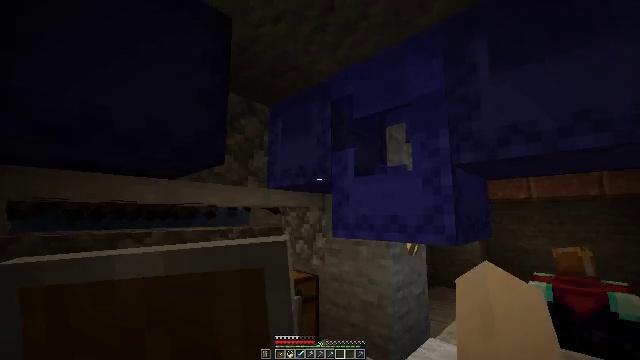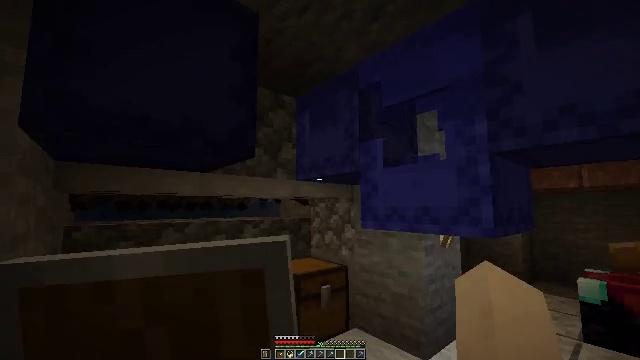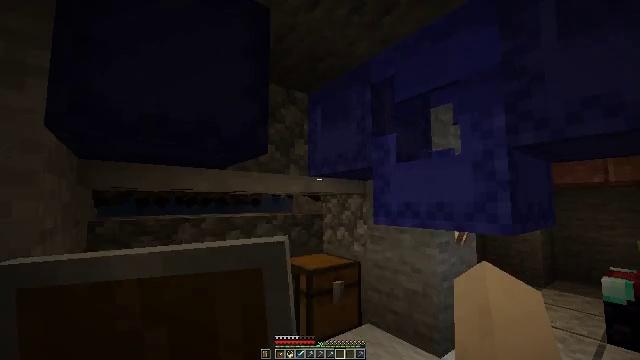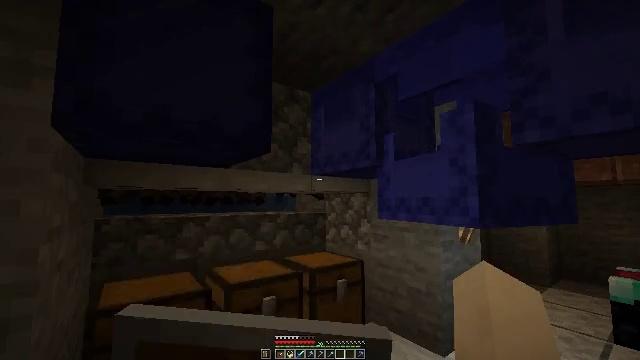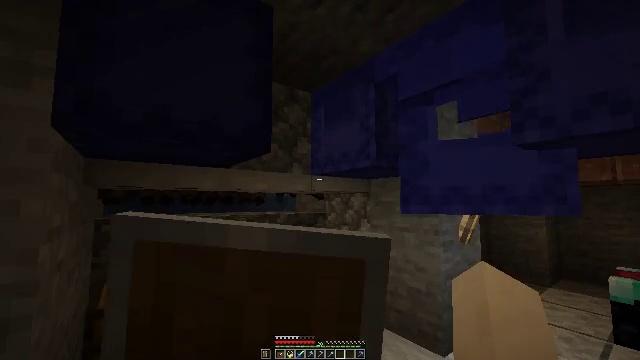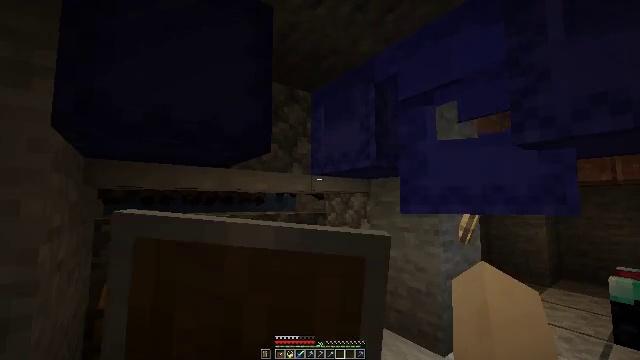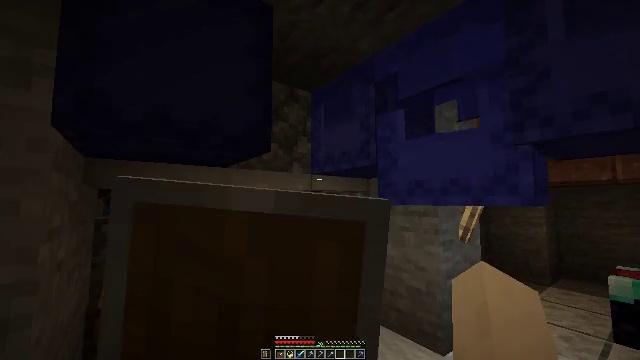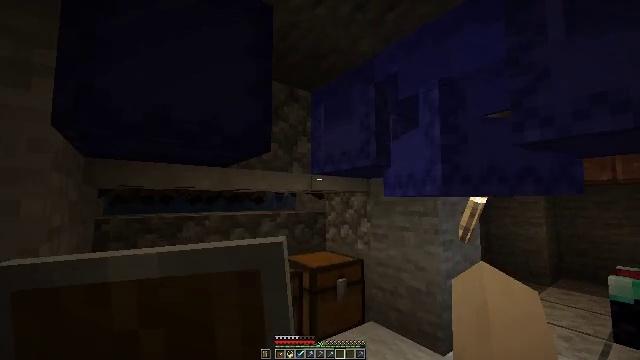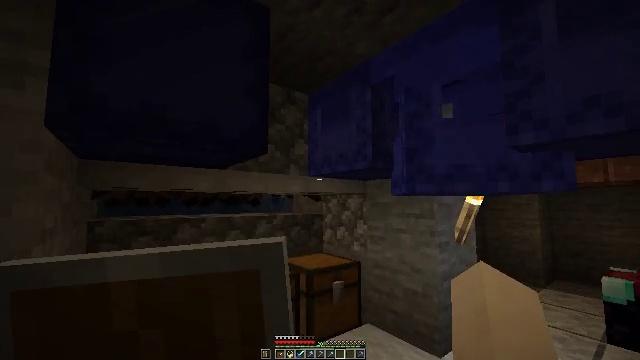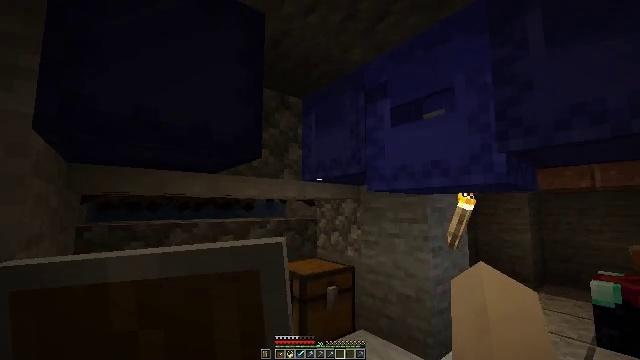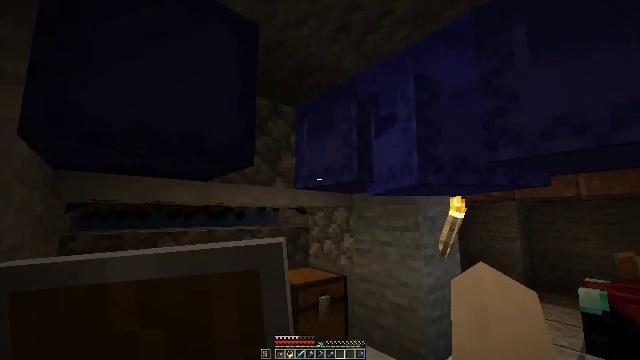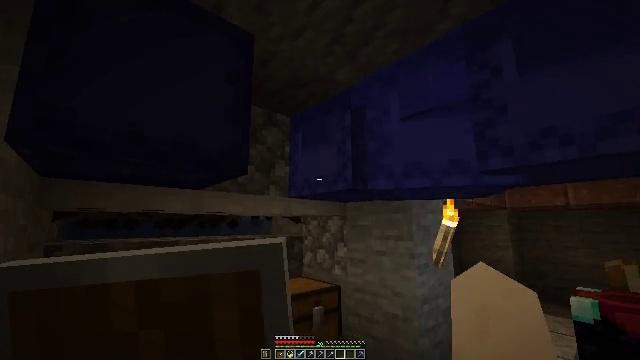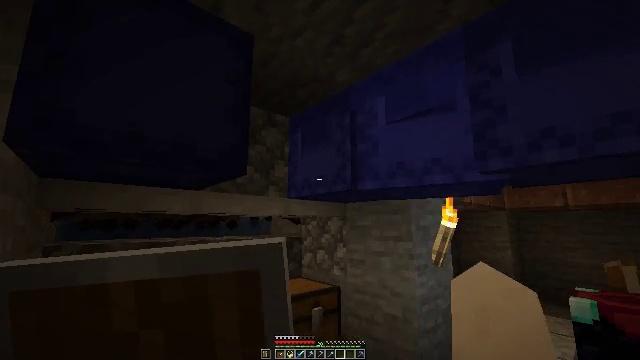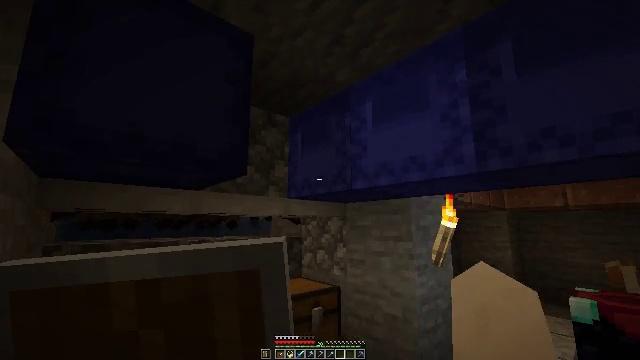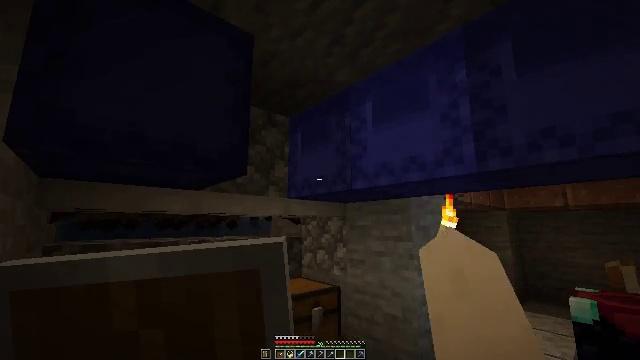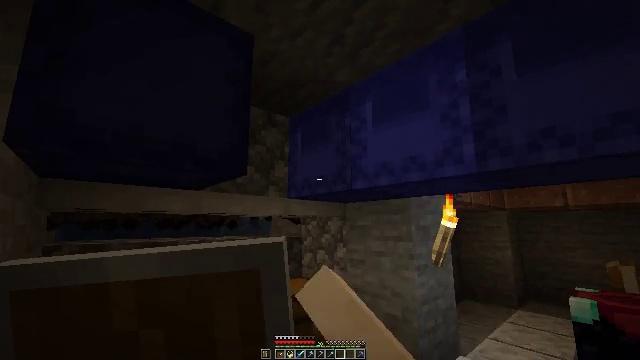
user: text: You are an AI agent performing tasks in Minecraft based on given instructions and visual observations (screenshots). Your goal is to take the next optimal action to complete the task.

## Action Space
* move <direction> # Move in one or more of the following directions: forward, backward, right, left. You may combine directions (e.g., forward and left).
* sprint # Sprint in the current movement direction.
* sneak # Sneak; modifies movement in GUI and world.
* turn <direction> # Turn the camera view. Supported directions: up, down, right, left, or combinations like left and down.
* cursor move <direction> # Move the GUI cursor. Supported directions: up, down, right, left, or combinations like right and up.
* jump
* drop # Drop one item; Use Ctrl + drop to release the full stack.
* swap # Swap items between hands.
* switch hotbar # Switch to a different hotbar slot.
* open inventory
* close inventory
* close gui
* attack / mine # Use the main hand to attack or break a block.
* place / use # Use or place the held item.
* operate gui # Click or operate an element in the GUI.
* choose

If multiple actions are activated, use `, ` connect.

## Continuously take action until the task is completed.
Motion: motion action
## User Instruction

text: Reclaim the blue shulker box for storage.
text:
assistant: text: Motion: turn left and down
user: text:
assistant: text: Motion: turn left
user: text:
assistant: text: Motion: use / place
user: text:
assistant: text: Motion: use / place
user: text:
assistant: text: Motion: use / place
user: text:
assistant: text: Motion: use / place
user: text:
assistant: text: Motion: no_op
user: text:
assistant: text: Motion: no_op
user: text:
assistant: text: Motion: turn right and up
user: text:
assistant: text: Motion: turn right and up
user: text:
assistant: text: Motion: turn right and up
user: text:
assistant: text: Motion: no_op
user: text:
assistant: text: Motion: use / place
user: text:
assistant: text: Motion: use / place
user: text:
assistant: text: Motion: use / place
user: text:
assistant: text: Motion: no_op
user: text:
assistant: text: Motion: no_op
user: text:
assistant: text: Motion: no_op
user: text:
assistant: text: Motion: no_op
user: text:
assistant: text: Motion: no_op
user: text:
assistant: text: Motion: no_op
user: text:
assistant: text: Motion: no_op
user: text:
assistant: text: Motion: no_op
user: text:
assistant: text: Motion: no_op
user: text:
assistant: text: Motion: no_op
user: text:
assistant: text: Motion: no_op
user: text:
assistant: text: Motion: no_op
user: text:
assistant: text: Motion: no_op
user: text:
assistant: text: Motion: no_op
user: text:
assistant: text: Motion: no_op